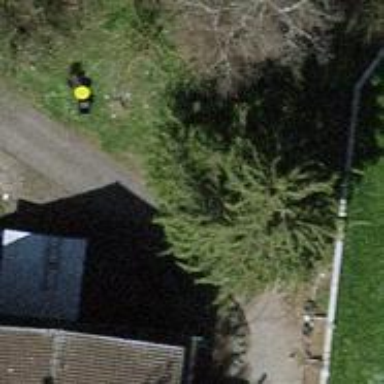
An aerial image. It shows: Farm.